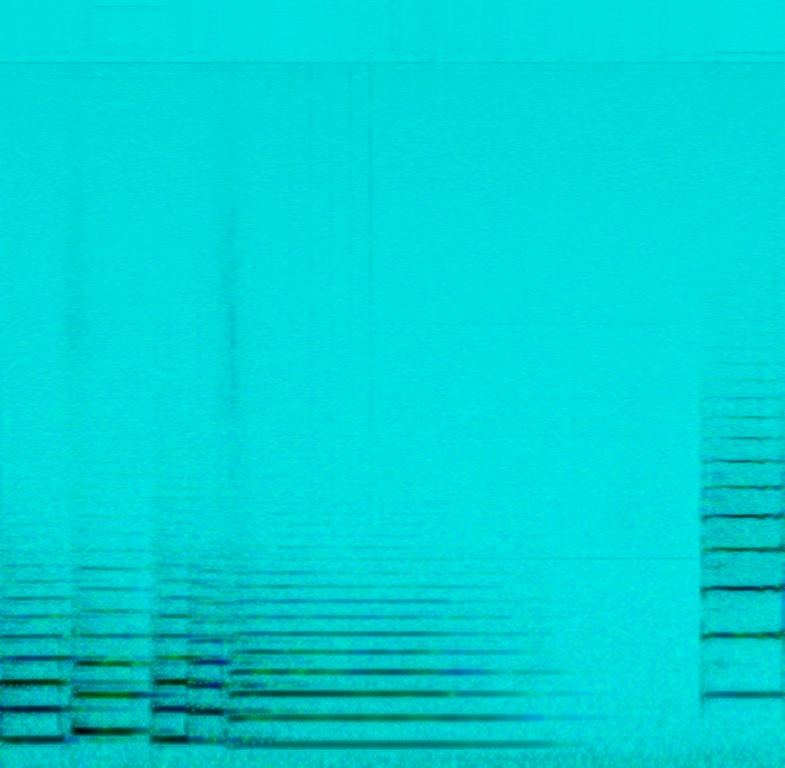
This audio contains a composition played by brass instruments such as trumpets playing a melody in the higher range along with a deeper horn and a bass horn. This song may be playing at a theater presenting this composition.